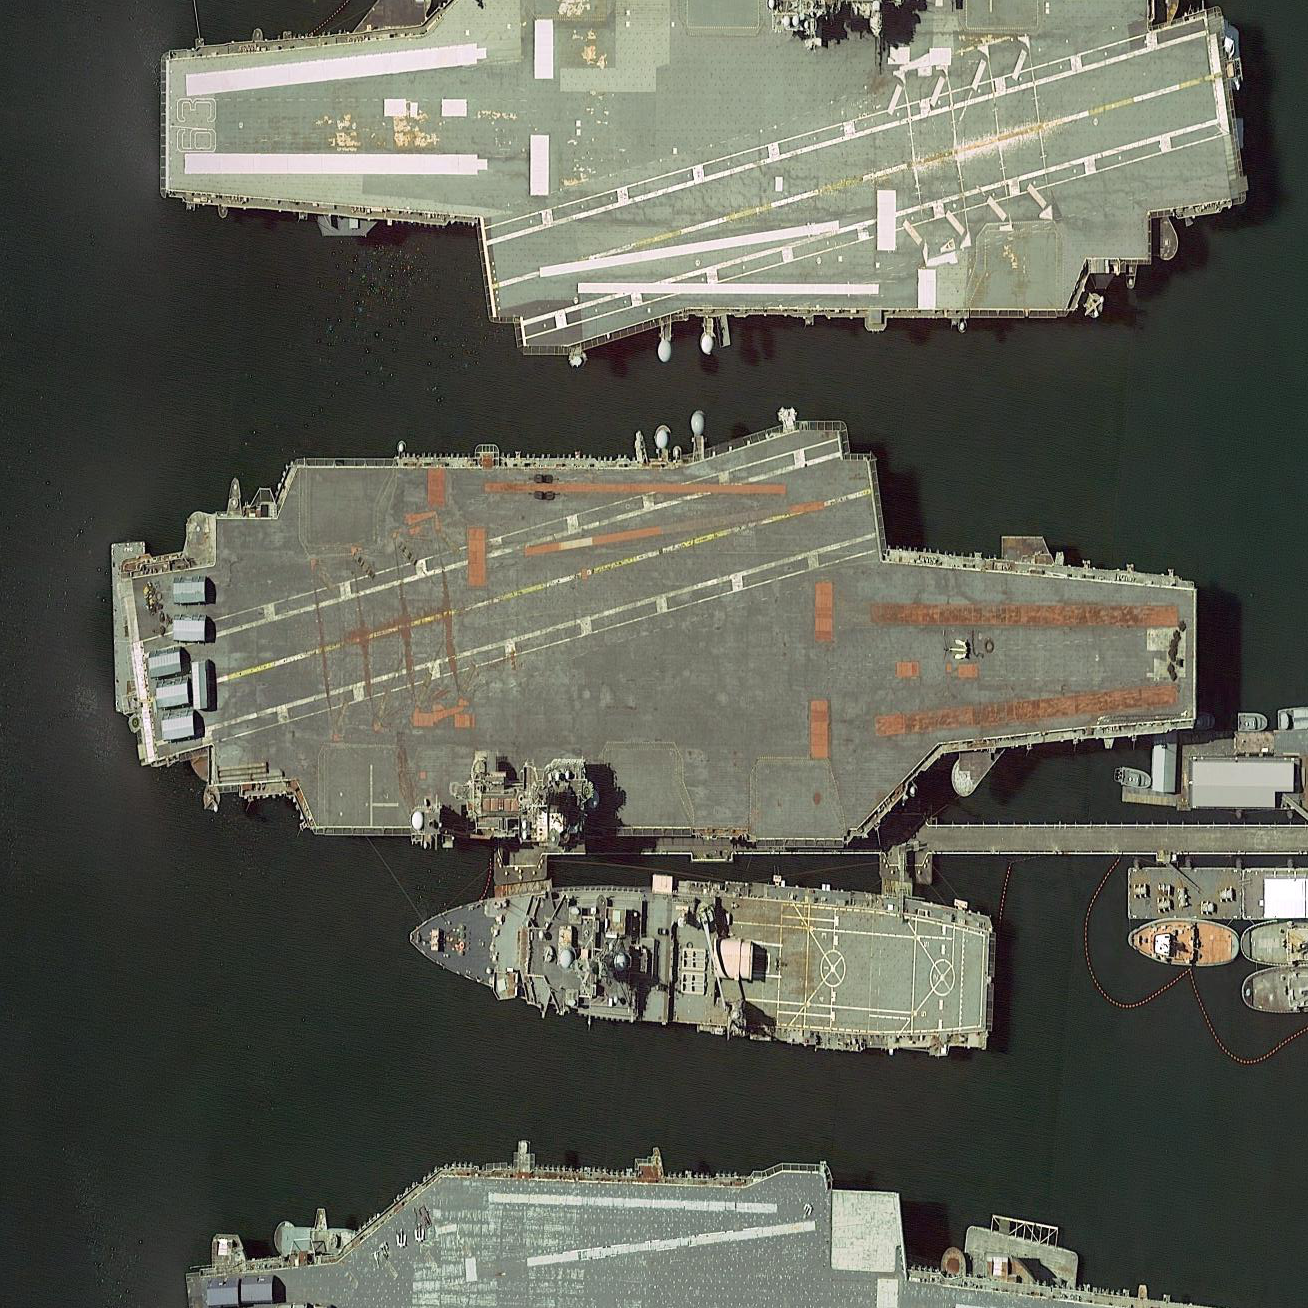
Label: aircraft_carrier